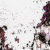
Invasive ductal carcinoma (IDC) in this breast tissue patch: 0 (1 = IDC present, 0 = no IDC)